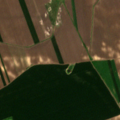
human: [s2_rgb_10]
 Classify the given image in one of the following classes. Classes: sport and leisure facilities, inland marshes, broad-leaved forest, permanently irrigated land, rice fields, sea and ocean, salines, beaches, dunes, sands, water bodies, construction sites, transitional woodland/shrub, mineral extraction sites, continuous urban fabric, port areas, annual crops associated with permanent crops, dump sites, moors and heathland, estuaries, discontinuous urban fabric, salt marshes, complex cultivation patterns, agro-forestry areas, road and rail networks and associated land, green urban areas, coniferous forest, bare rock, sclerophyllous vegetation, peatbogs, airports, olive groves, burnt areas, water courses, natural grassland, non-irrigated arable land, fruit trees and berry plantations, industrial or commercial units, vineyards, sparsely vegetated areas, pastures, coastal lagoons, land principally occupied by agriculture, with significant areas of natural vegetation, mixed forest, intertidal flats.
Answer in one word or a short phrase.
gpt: non-irrigated arable land